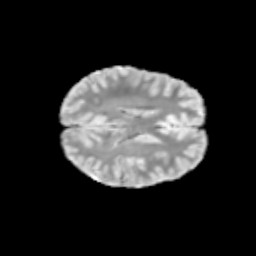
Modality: T2w
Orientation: axial
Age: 10
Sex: male
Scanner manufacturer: siemens
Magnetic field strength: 3 T
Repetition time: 3.8 s
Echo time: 0.07 s